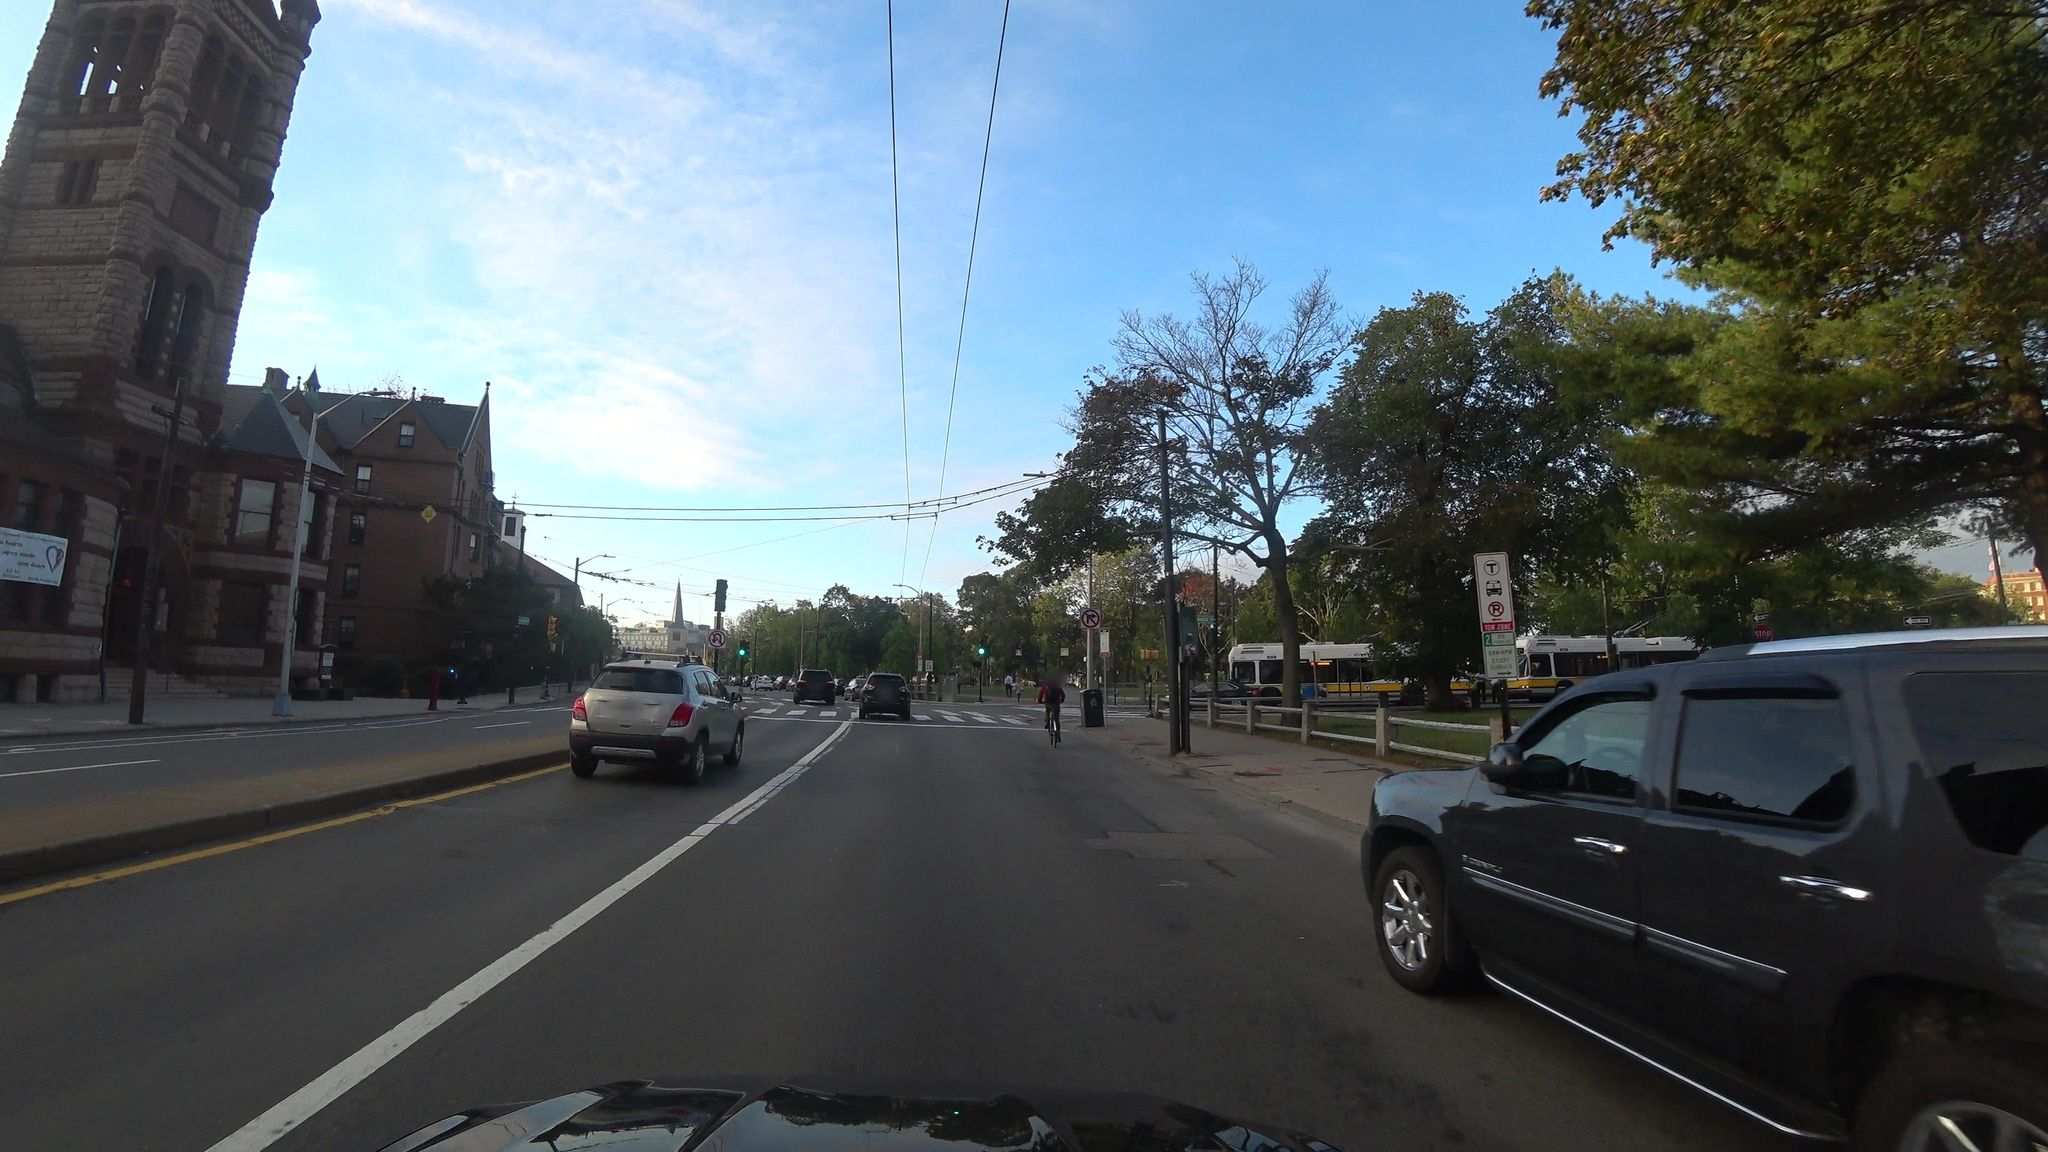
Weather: clear
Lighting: day
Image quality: good
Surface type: driving surface
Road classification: footway
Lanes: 2
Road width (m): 20.1
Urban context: urban centre
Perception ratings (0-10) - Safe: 5.4, Lively: 8.34, Beautiful: 4.22, Boring: 3.32, Depressing: 0.88, Wealthy: 6.36